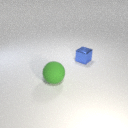
large green rubber sphere to the left of small blue metal cube